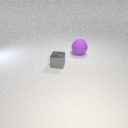
large purple rubber sphere behind small gray metal cube